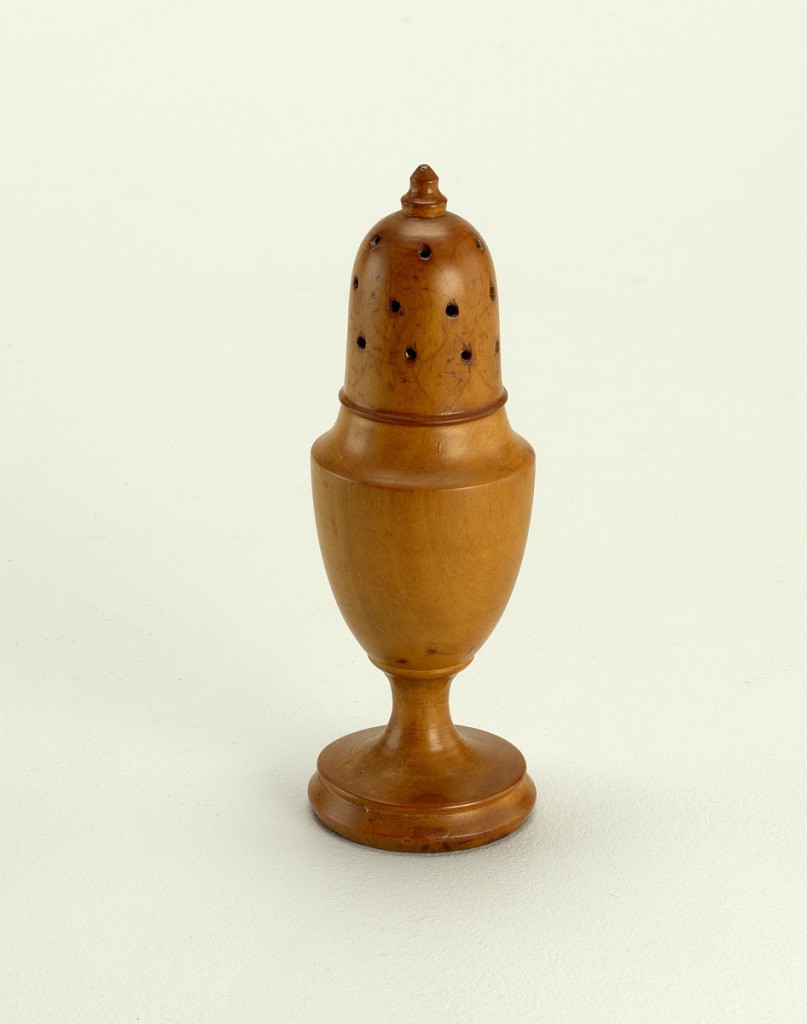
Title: Caster and cover
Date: early 19th century
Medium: wood, turned, pear
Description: The vase shaped body of the shaker has a curved profile and recessed shoulder. A thin tapered stem is joined to a circular articulated foot. The removable cover is ovoid, tapering to a turned finial. Cover pierced with circular holes. Cover and body threaded to allow screw attachment.